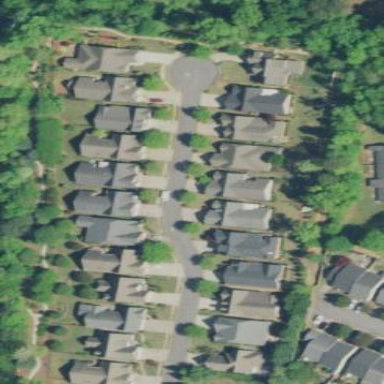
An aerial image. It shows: Residential area within neighborhood.